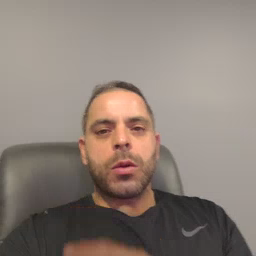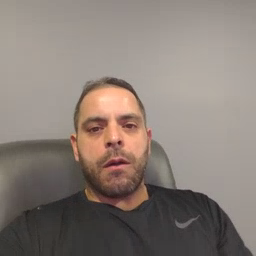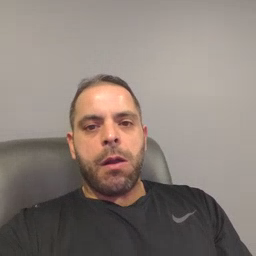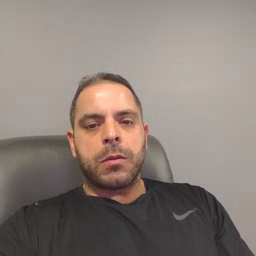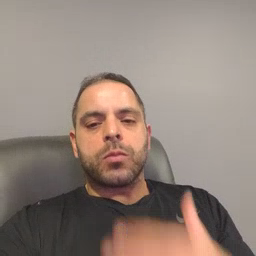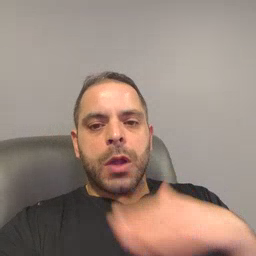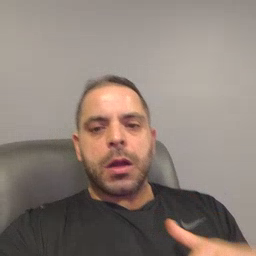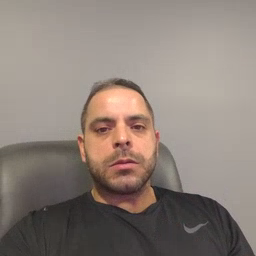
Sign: quiet